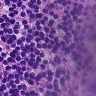
Metastatic tissue present: no